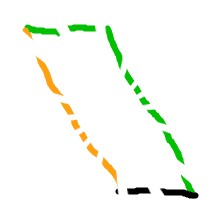
Shape: parallelogram